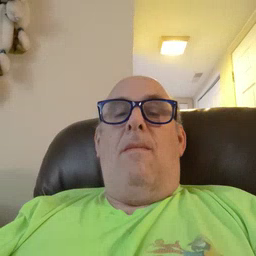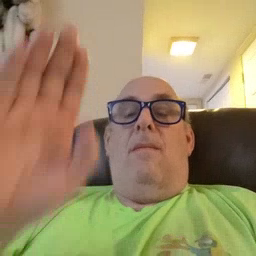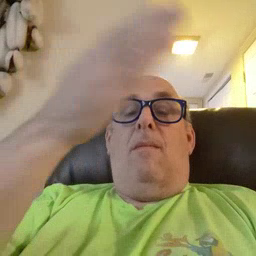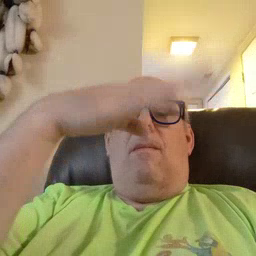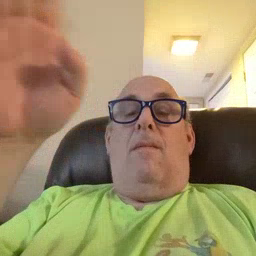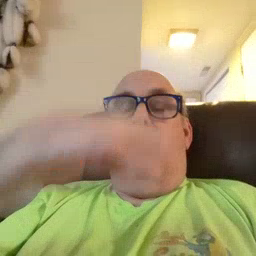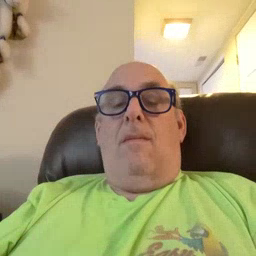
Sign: flag